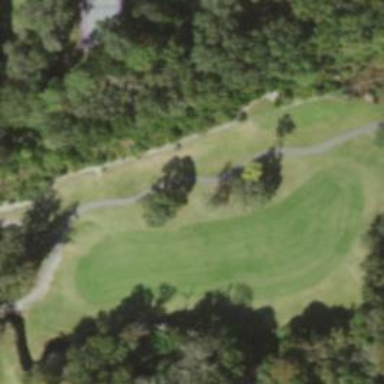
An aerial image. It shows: Golf fairway in the image.